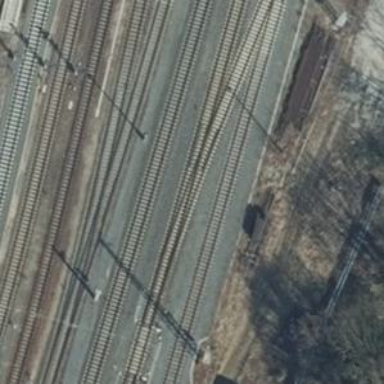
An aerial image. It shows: Railway track with contact line for electrification.